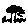
Label: tree